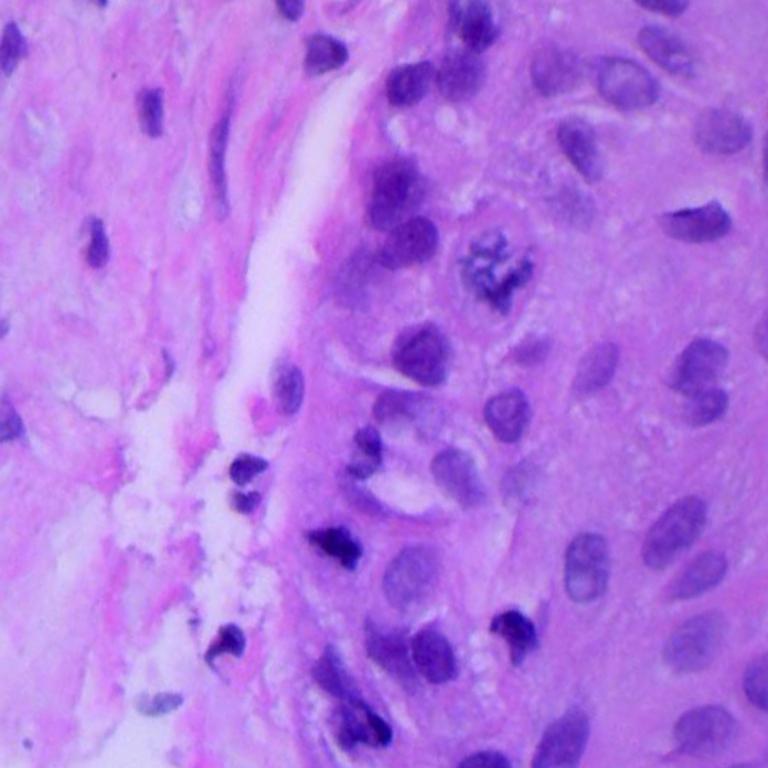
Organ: lung
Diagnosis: squamous carcinomas